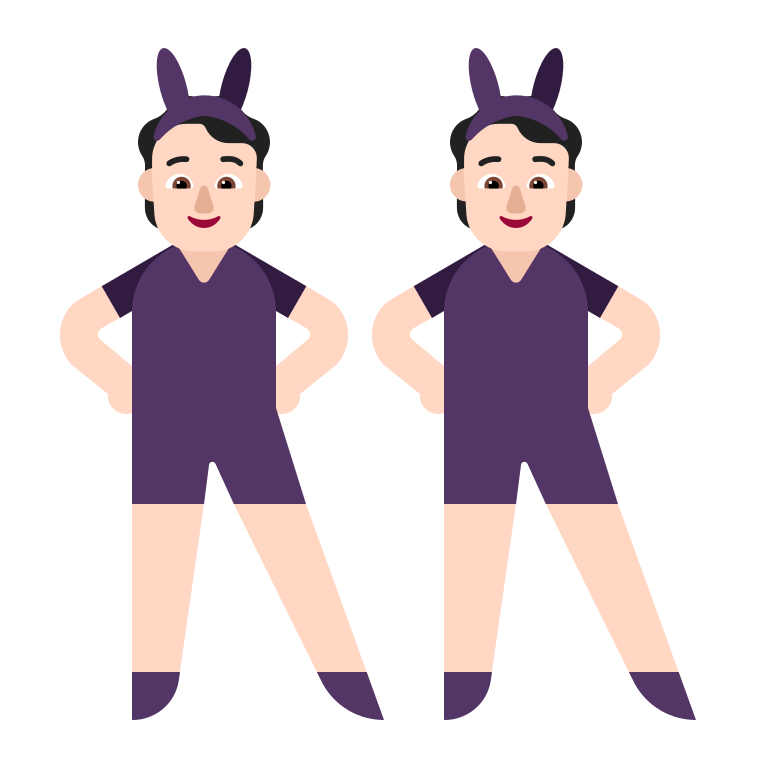
person with bunny ears flat light